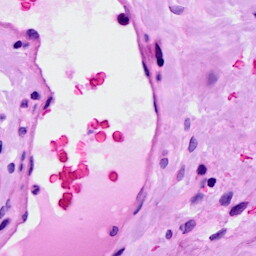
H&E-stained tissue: Ovarian